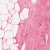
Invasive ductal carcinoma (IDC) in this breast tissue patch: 0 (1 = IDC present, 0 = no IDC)